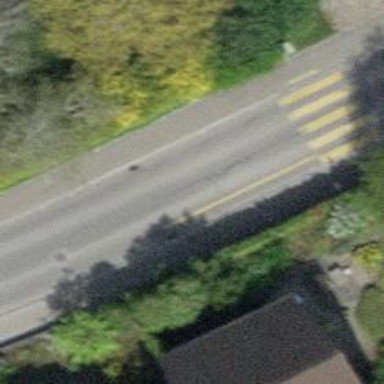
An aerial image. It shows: Public transport stop position.